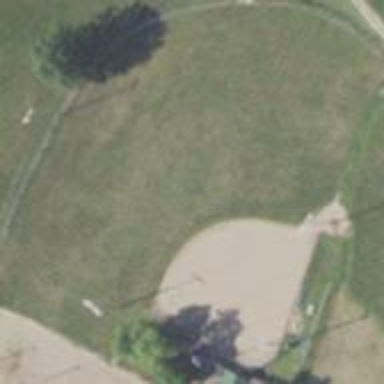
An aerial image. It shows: Softball pitch for leisure land activities.